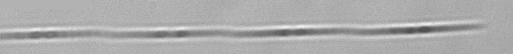
Label: Pseudo-nitzschia